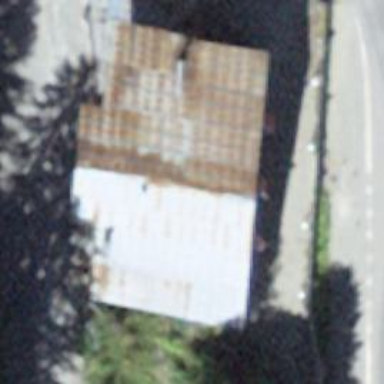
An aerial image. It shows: Restaurant.